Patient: sex M, age 23
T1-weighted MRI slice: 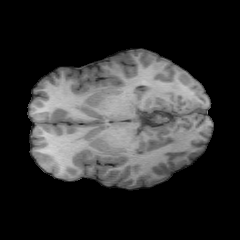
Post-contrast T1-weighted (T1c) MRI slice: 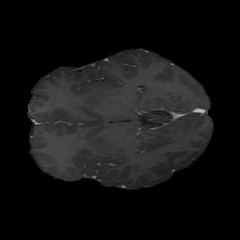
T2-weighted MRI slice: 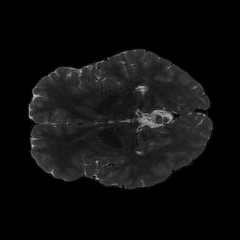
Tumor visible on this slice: no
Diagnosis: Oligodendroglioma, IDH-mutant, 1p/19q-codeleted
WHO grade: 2